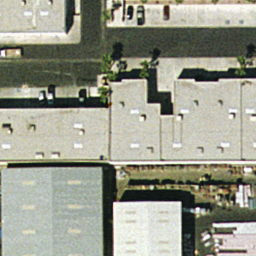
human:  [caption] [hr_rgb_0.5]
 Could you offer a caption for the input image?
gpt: There are some cars parked at the roadside .

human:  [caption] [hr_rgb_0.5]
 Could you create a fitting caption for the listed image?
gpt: There are some roads between buildings .

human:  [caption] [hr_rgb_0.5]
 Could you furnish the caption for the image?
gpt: Some cars parked on the road which beside some buildings .

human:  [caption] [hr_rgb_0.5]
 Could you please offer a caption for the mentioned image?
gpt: There are buildings and roads .

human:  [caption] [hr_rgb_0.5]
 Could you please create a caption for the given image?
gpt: There are some white buildings .